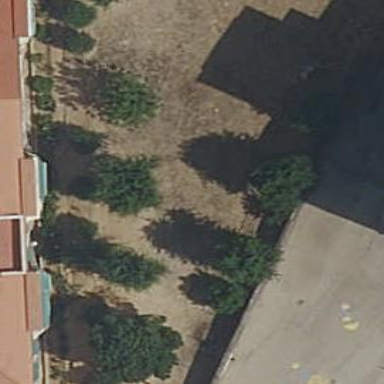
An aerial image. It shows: Garden with kerb border.